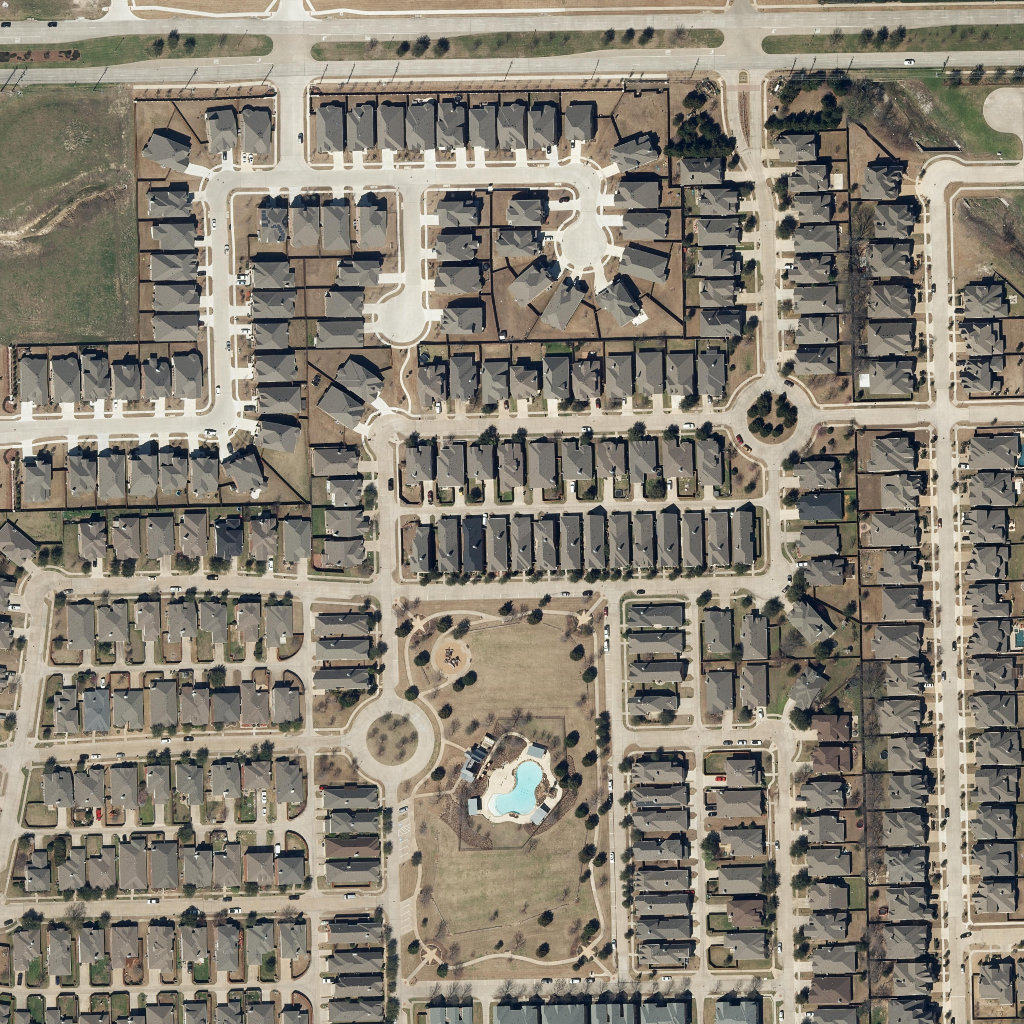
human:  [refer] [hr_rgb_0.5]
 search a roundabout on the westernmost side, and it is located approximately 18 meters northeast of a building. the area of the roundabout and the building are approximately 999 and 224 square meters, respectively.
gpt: <box>[[33, 67, 42, 77, 0]]</box>

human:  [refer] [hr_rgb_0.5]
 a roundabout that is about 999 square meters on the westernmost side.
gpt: <box>[[33, 67, 42, 77, 0]]</box>

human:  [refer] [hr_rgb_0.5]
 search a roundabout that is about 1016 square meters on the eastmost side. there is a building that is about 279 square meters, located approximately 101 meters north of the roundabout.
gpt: <box>[[71, 36, 79, 44, 0]]</box>